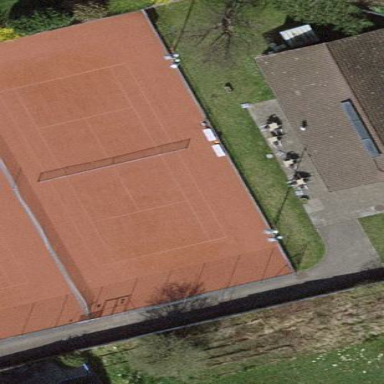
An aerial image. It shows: Tennis court on pitch designated for leisure land.